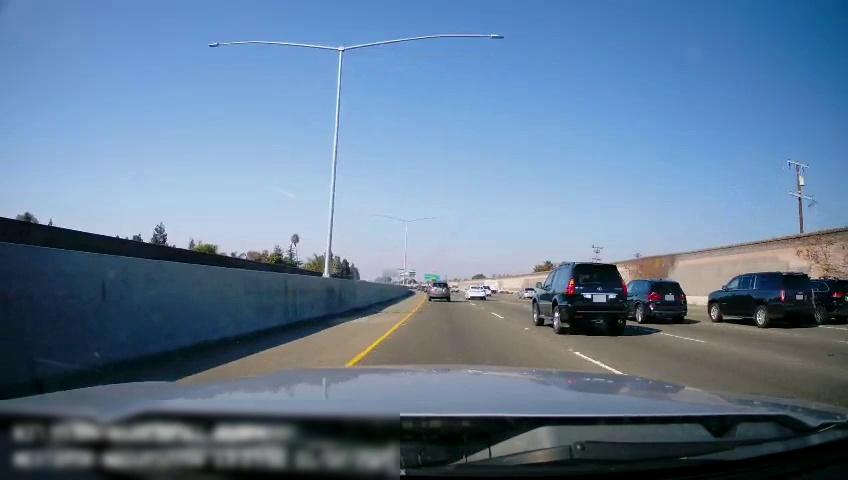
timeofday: Day
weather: Sunny
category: Drivable Space
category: Vehicles | SUV
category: Vehicles | SUV
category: Vehicles | SUV
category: Vehicles | Car
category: Vehicles | SUV
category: Vehicles | Truck
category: Vehicles | Car
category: Vehicles | Car
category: Vehicles | SUV
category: Lanes | Current Lane
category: Lanes | Alternate Lane
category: Lanes | Alternate Lane
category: Lanes | Alternate Lane
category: Lanes | Current Lane
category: Traffic | Signs
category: Traffic | Signs